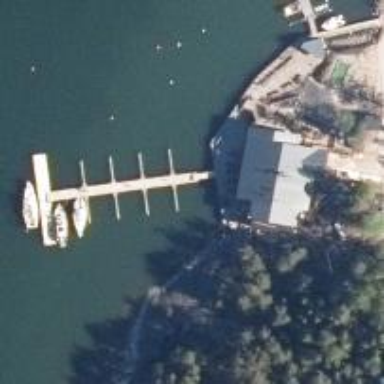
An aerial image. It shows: Man-made pier.